【题型】填空题　【知识点】解析几何　【难度】easy
已知曲线 $C: y = \sqrt{1 - x^2}$，直线 $l: y - 3 = k(x - 1)$，若 $l$ 与 $C$ 有两个不同的交点，则实数 $k$ 的取值范围是 \underline{\quad\quad}。
【解答】
\noindent \textbf{【答案】$\left( \frac{4}{3},\frac{3}{2} \right]$}

\noindent \textbf{【详解】}
由题意知：直线 $l: y - 3 = k(x - 1)$ 过定点 $(1,3)$。

曲线 $C: y = \sqrt{1 - x^2}$ 是以 $(0,0)$ 为圆心，$1$ 为半径，且位于 $y$ 轴上半部分的半圆，如图所示。

当直线 $l$ 过点 $(-1,0)$ 时，直线 $l$ 与曲线有两个不同的交点，此时 $0 = -k + 3 - k$，解得 $k = \frac{3}{2}$。

当直线 $l$ 和曲线 $C$ 相切时，直线和半圆有一个交点，圆心 $(0,0)$ 到直线 $l: y - 3 = k(x - 1)$ 的距离
\[
d = \frac{|3 - k|}{\sqrt{1 + k^2}} = 1,
\]
解得 $k = \frac{4}{3}$。

结合图像可知，当 $\frac{4}{3} < k \le \frac{3}{2}$ 时，直线 $l$ 和曲线 $C$ 恰有两个交点。

故答案为：$\left( \frac{4}{3},\frac{3}{2} \right]$。

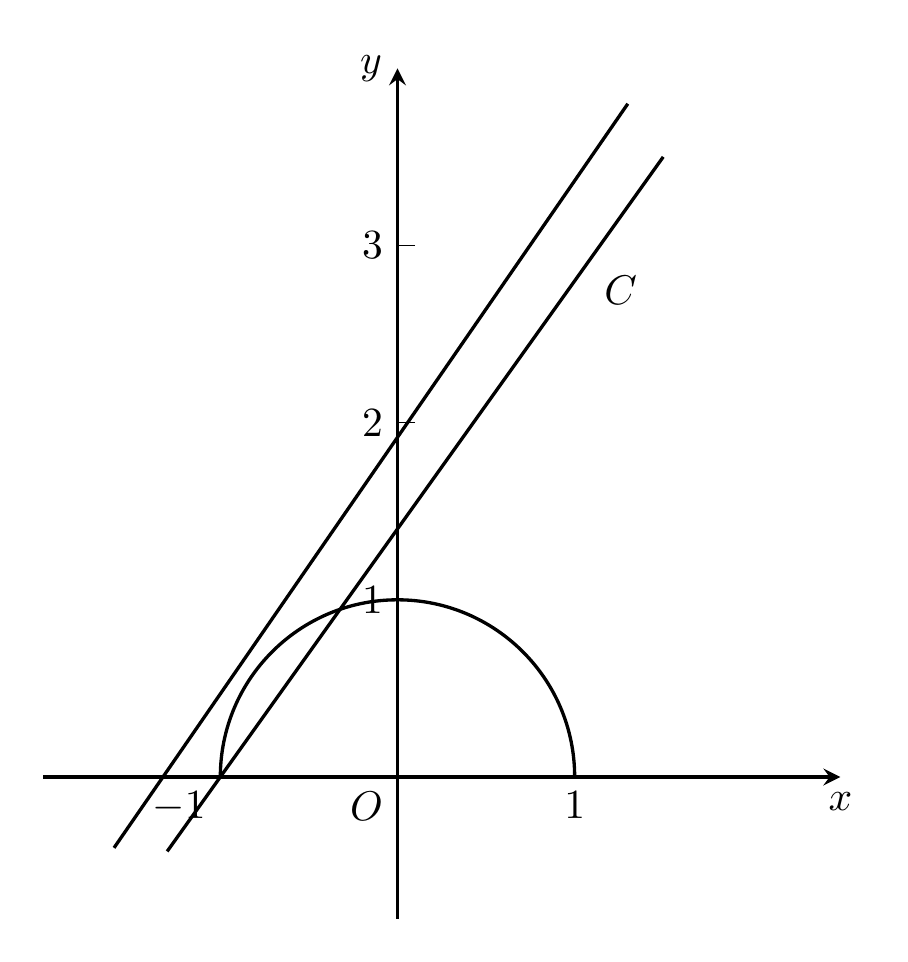